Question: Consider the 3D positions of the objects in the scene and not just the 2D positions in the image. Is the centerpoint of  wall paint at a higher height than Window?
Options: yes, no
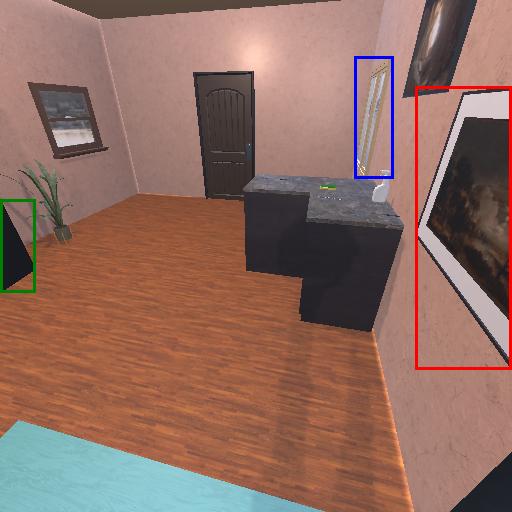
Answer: yes